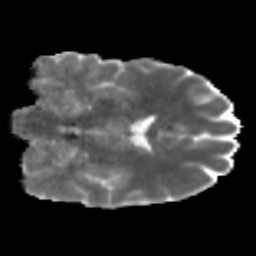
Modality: MD
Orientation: coronal
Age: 46
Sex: male
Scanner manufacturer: siemens
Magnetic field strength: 3 T
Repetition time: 5 s
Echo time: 0.092 s